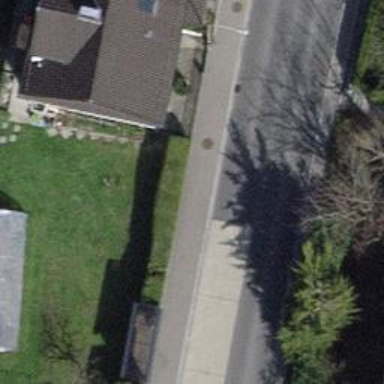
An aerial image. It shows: Asphalt sidewalk.